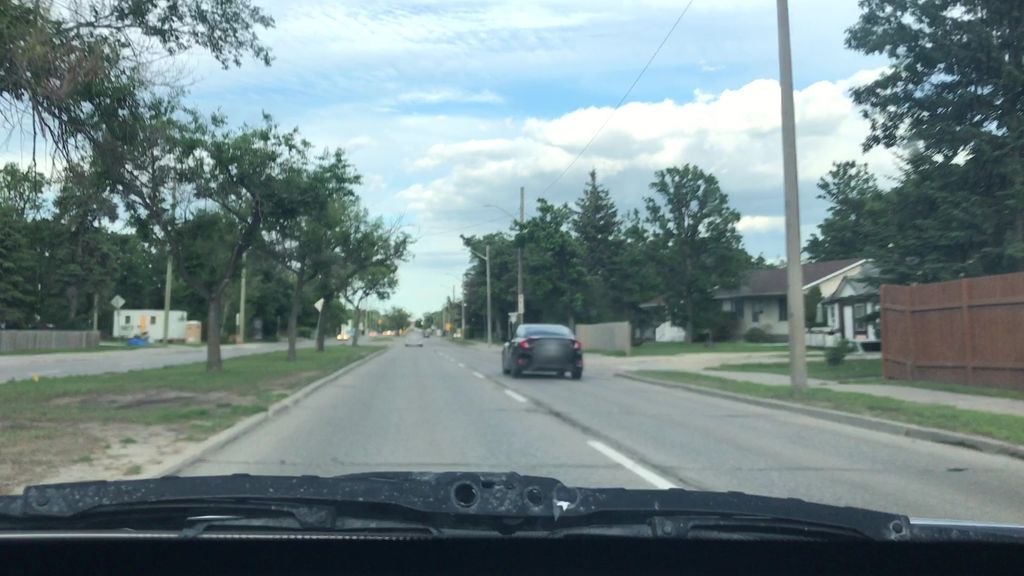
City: winnipeg